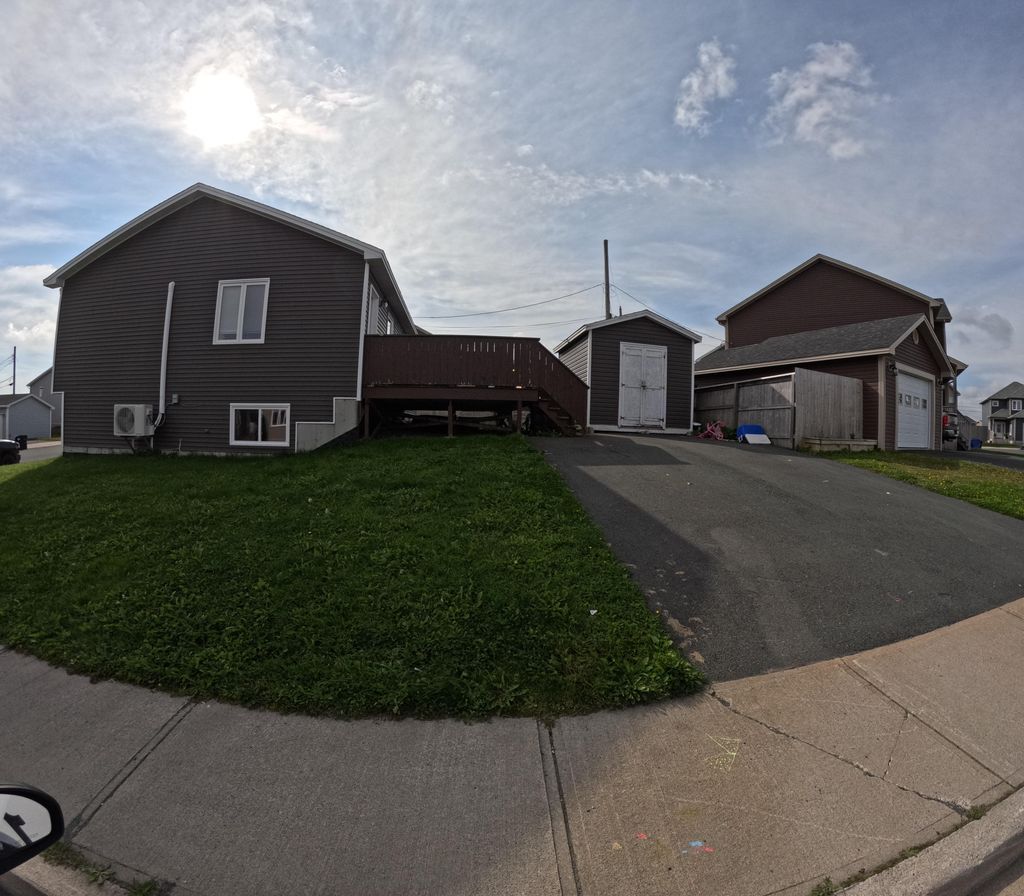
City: st_johns